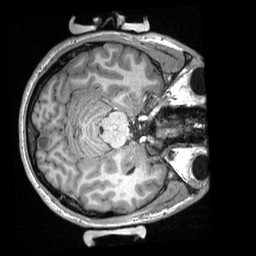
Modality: T1w
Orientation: axial
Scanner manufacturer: siemens
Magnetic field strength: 3 T
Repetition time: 2.3 s
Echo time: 0.00308 s